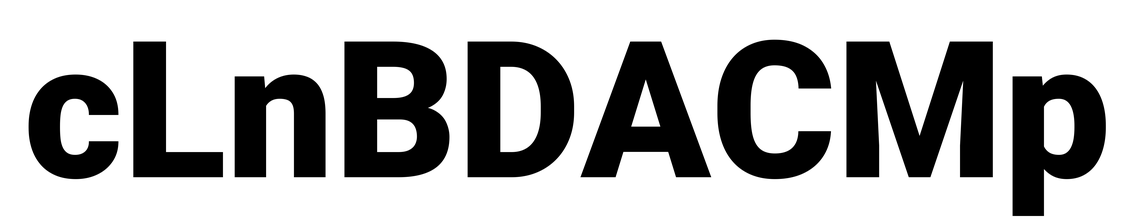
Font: Roboto_Black